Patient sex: M
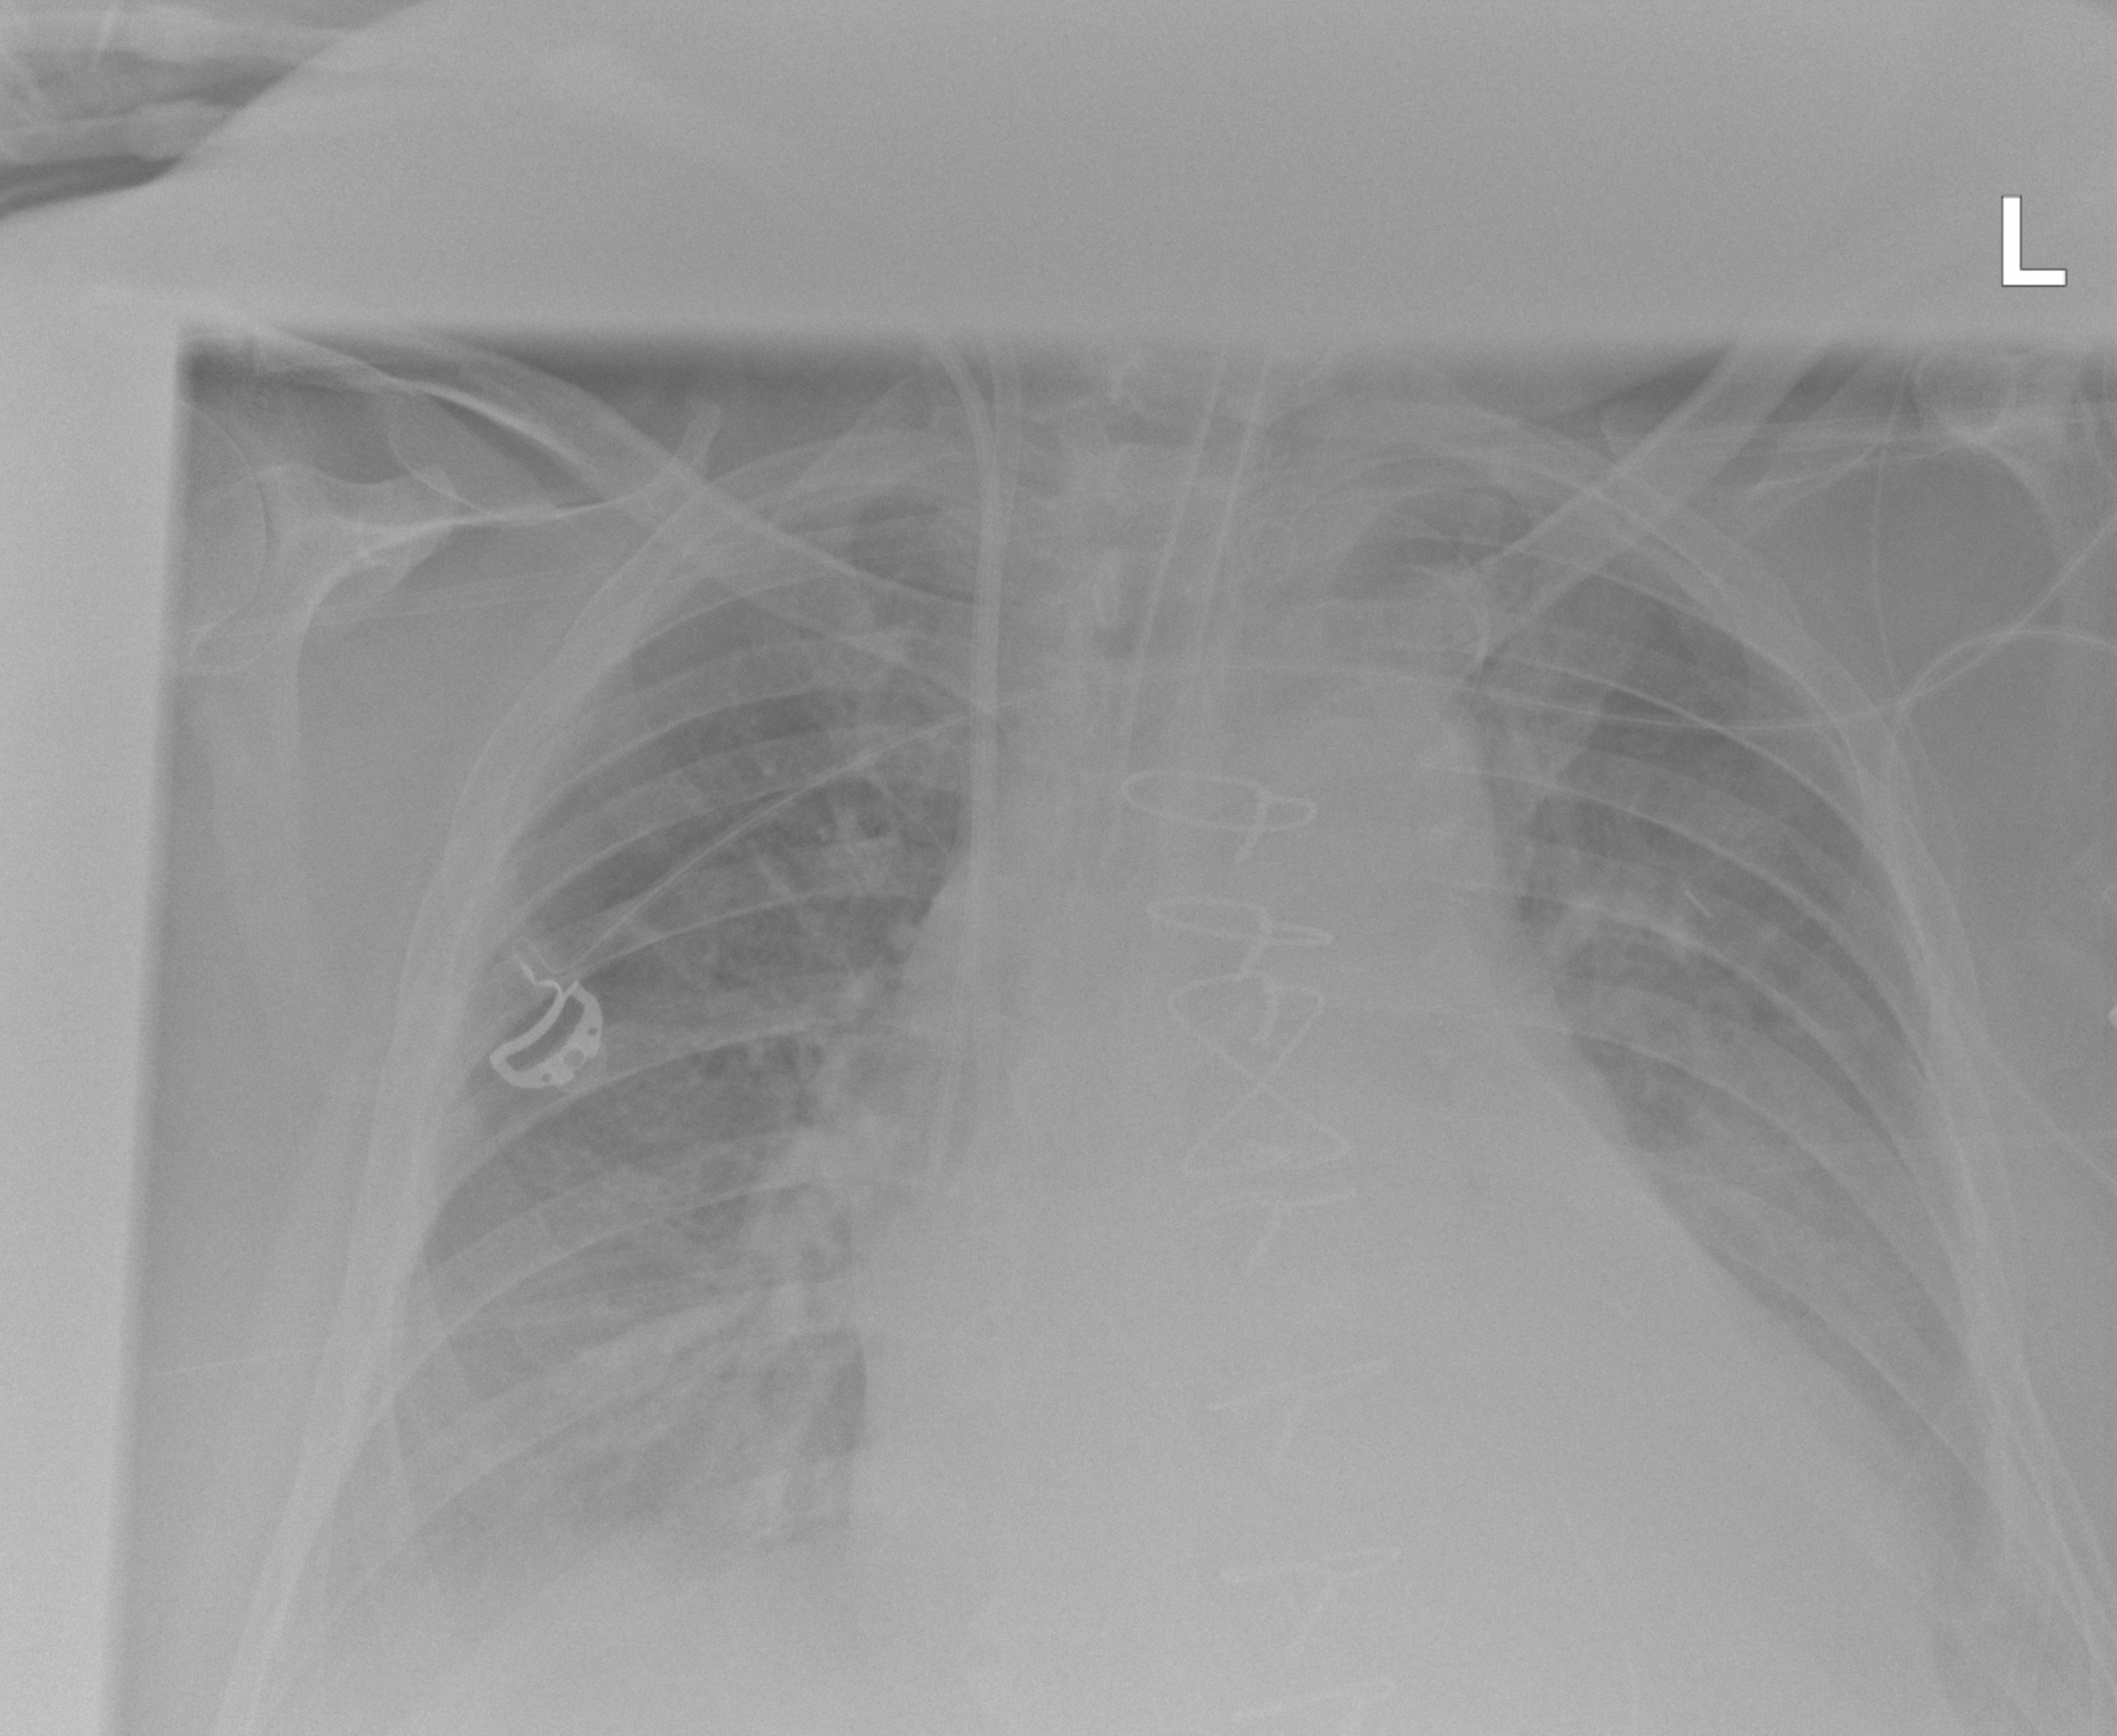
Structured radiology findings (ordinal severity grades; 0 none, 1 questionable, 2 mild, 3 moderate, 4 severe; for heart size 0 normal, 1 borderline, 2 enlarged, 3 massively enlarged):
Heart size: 2
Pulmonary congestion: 0
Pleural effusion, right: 2
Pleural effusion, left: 2
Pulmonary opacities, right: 0
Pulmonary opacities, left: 0
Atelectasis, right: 2
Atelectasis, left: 2